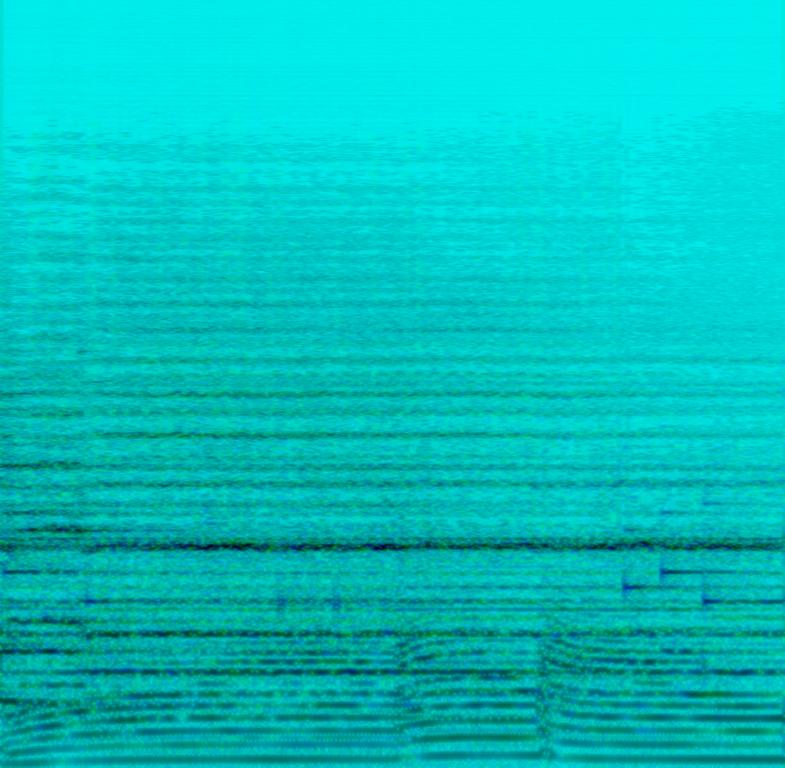
The low quality recording features an alternative/indie song that consists of arpeggiated synth keys, growl synth bass, mellow synth bells melody and synth pad chords. It sounds chill and easygoing.